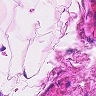
Metastatic tissue present: no